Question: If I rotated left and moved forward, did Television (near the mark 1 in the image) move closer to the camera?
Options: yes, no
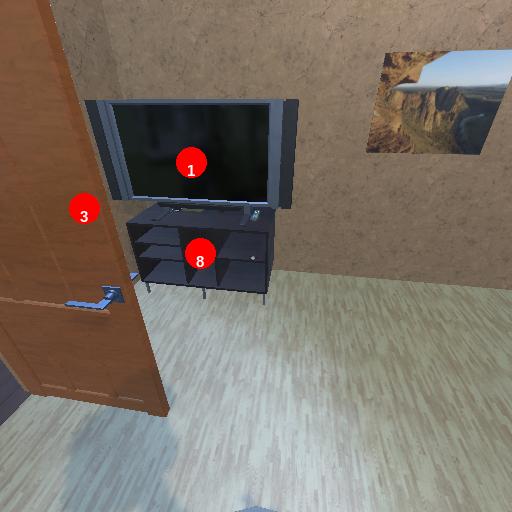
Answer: yes